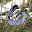
Label: 6